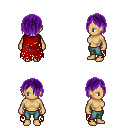
a pixel art fantasy rpg character, female body template, human, tanned skin, red tattered cape, teal pants, purple bangs hairstyle, four views (front, back, left, right), 2x2 character sprite sheet, small pixel art, hard edges, no anti-aliasing